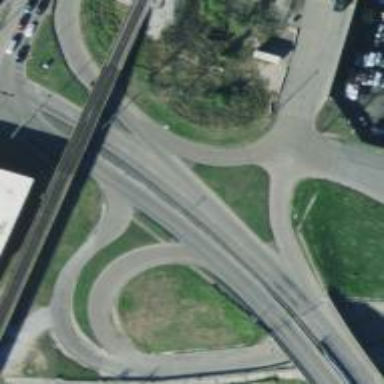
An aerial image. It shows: Secondary link road.